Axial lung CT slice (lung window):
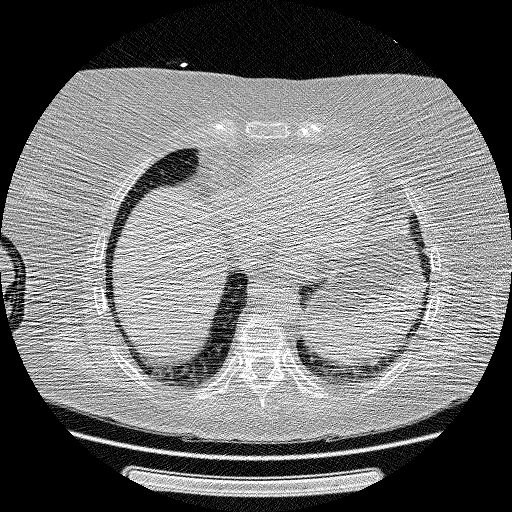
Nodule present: no